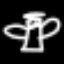
Label: angel